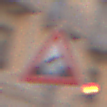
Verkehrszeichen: BeweglicheBruecke
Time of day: MorningAfternoon
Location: Outdoor (Urban)
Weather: PartlyCloudy
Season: NotSpecified
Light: Natural